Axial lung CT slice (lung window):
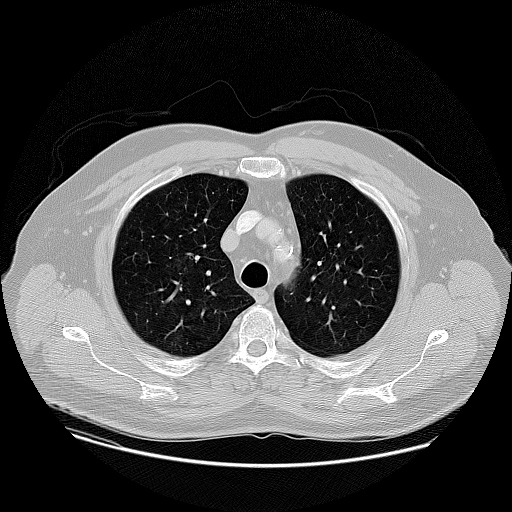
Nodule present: no